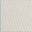
Piece: xx